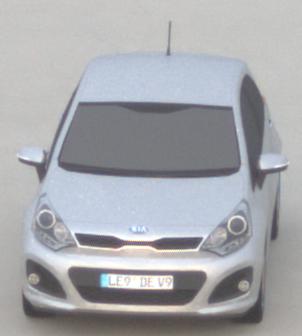
Make: KIA
Model: Rio 1.2
Detailed model: Rio (UB)
Model produced from: 2011/09
Model produced until: 2015/01
Doors: 3
Color: white
Road condition: dry road
Daytime: sunrise or sunset
Contrast: low contrast